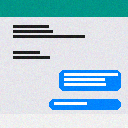
Screen state: on